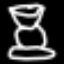
Label: hourglass